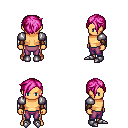
a pixel art fantasy rpg character, male body template, human, tanned skin, steel arm armor, magenta pants, pink pixie cut hairstyle, leather bracers, metal boots, four views (front, back, left, right), 2x2 character sprite sheet, small pixel art, hard edges, no anti-aliasing